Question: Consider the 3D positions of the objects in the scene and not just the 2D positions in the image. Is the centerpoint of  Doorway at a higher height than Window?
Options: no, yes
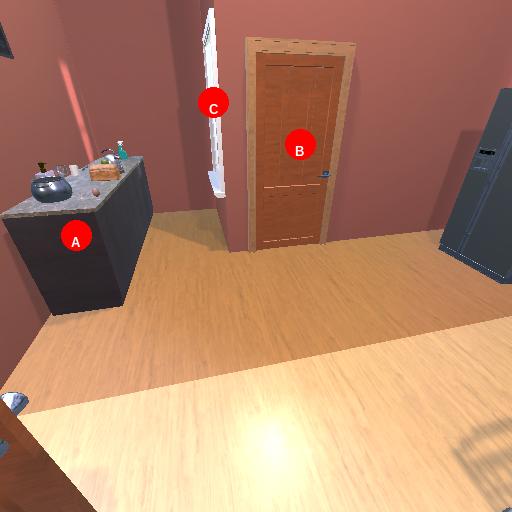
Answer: no